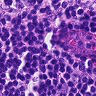
Metastatic tissue present: no